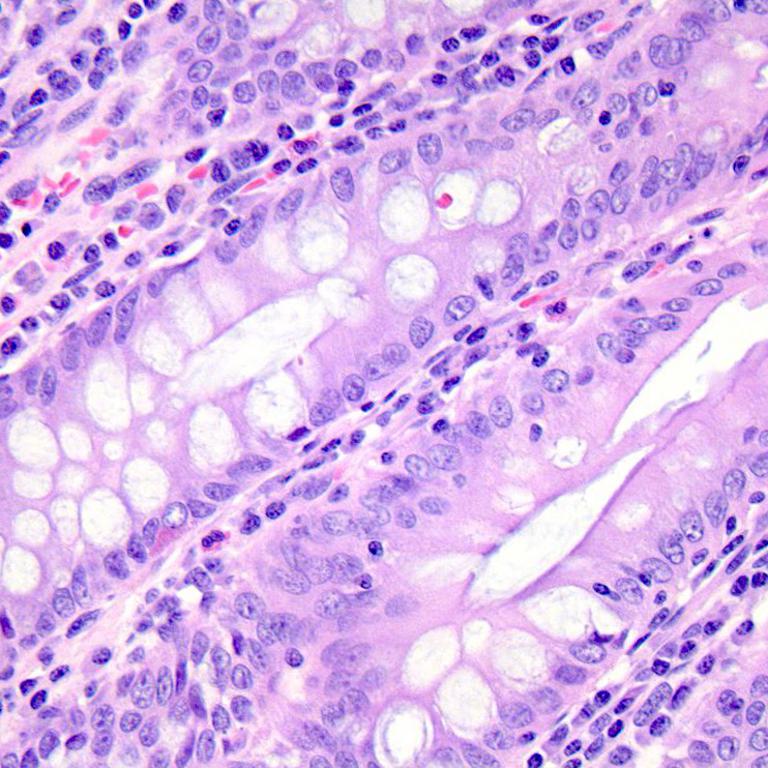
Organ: colon
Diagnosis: benign